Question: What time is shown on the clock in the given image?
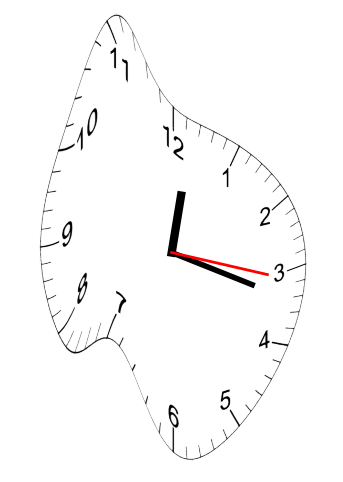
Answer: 12:17:16